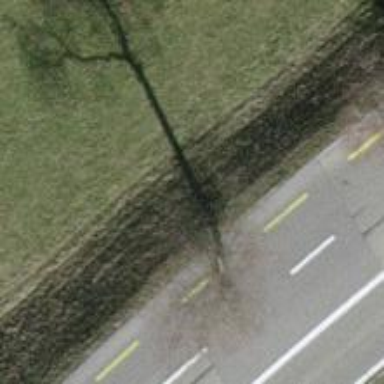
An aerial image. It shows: Avenue lined with broadleaved deciduous trees.